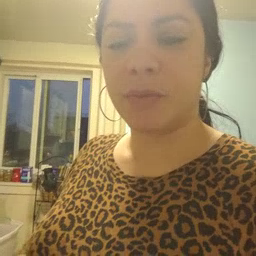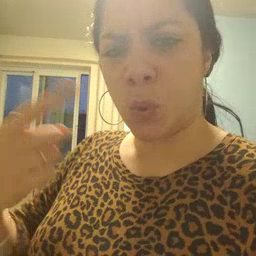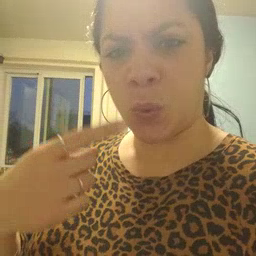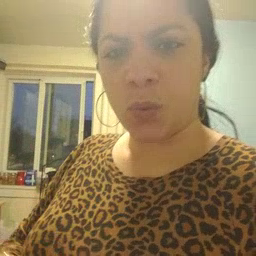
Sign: who